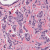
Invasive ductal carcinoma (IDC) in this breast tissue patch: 1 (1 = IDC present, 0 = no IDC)